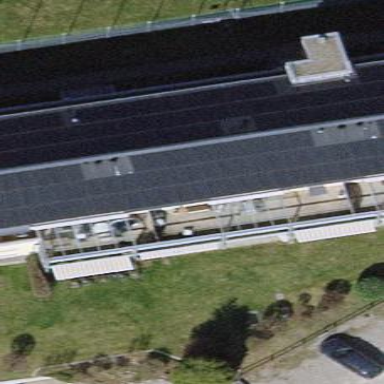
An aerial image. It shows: Small solar photovoltaic panel generator is producing electricity.